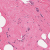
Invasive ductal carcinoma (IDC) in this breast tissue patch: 0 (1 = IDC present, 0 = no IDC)